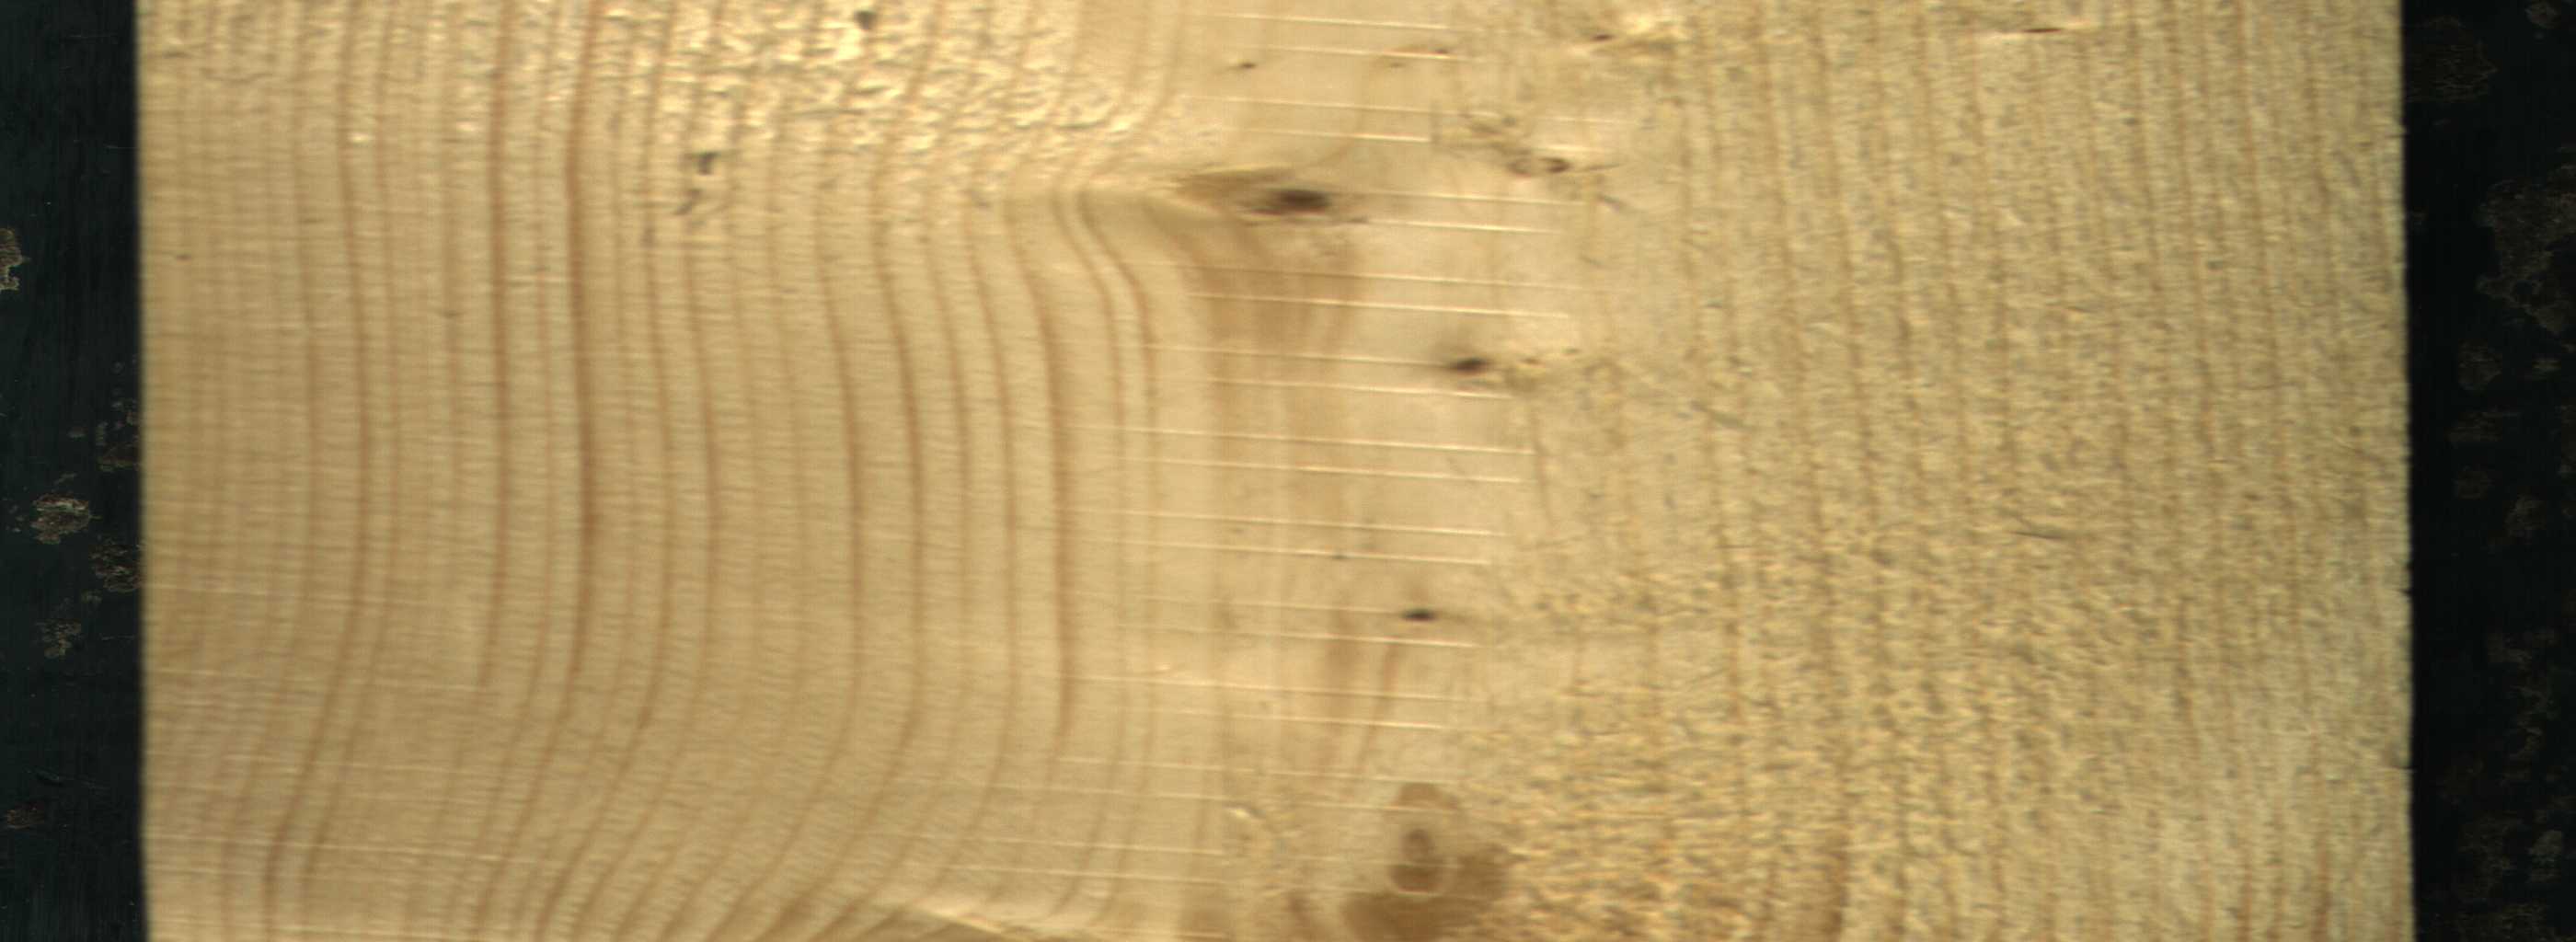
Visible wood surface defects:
Live_Knot
Live_Knot
Live_Knot